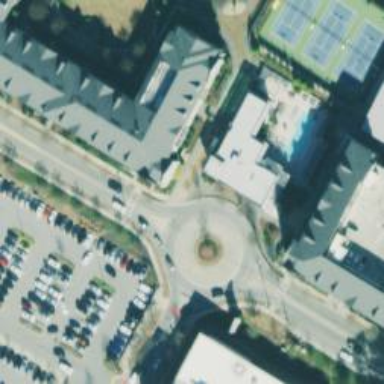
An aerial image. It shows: Roundabout.